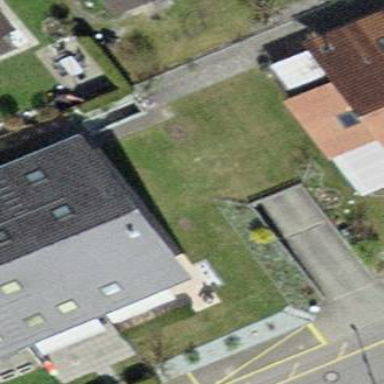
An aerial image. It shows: Terrace building.